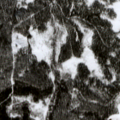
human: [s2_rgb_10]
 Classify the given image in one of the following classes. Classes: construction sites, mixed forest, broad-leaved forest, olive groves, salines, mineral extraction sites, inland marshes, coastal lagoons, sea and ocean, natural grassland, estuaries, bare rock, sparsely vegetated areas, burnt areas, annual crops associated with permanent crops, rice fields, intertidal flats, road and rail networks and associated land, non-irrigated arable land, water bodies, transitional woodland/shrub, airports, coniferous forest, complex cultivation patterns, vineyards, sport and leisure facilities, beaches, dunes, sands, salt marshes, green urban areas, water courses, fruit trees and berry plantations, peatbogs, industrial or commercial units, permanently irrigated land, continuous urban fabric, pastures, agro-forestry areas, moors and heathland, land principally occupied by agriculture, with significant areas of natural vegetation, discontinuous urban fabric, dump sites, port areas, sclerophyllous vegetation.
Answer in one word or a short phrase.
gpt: coniferous forest, water bodies